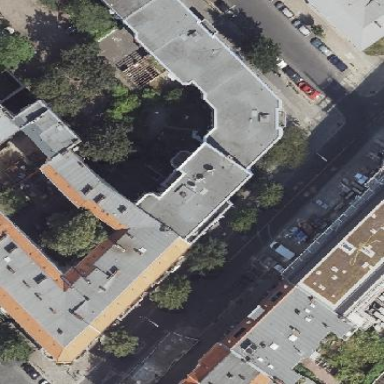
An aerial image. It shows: The image shows part of apartment building.